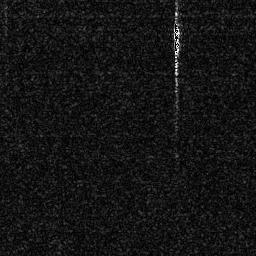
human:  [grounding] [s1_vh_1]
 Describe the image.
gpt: In the satellite image, there is  <ref>1 small ship </ref> <box>[[66, 7, 70, 22, 0]]</box> located at top.